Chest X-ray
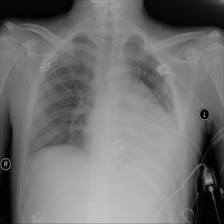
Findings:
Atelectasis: negative
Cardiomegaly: positive
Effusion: negative
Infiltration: negative
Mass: negative
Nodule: negative
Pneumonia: negative
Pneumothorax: negative
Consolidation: negative
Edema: negative
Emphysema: negative
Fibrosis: negative
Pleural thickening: negative
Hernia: negative